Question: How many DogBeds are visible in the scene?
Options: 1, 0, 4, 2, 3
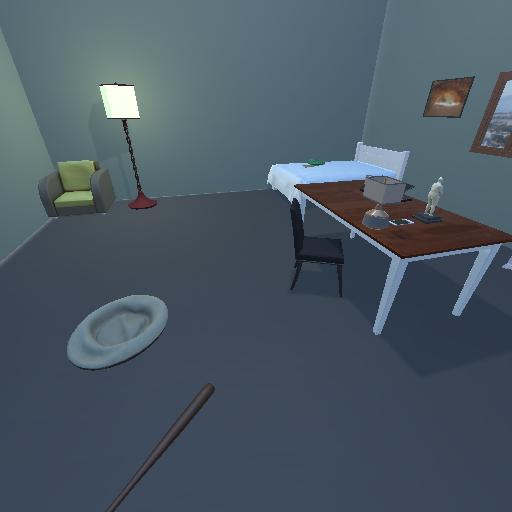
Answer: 1